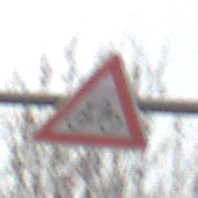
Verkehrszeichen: RadverkehrLinks
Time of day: MorningAfternoon
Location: Outdoor (Nature)
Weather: PartlyCloudy
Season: Winter
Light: Natural